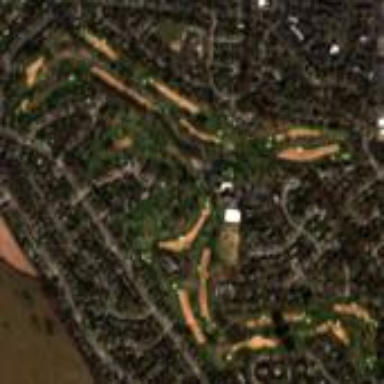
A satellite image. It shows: Golf course surrounded by greenery.